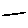
Label: line